Question: I've used <URL>. This is my tooltip:

.
I put my testing code at <URL>.
So, basically I hope, my code should be like this:
'''
$('.tooltipster-content').on('click', '.close', function() {
$('tooltipster-base').hide();
});
'''
But, this code isn't working at my webpage.
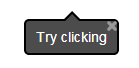
Answer: The reason it is not working is because the event that you are delegating to in your fiddle is not present on the page when you're binding the event. Try the following:
'''
$(document).on('click', '.close', function() {
$('.tooltipster-base').hide();
});
'''
In addition, you were missing the '.' on the front of the '$('.tooltipster-base')' jQuery selector within your bound 'click' callback.
<URL>